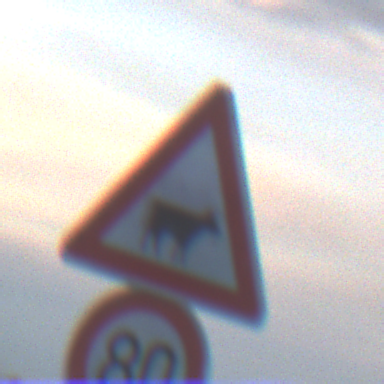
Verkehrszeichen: ViehtriebLinks
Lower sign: Geschwindigkeit80
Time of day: SunriseSunset
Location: Outdoor (Nature)
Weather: PartlyCloudy
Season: NotSpecified
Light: Natural